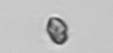
Label: Heterocapsa_rotundata